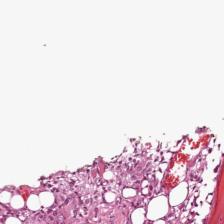
Label: Viable